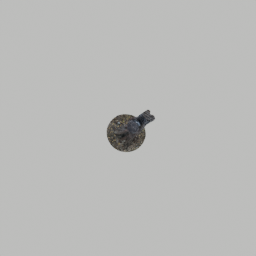
Label: nature